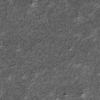
Label: not_dusty